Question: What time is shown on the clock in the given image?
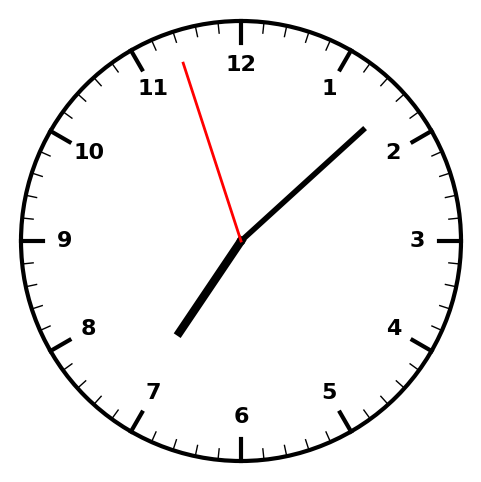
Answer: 07:07:57